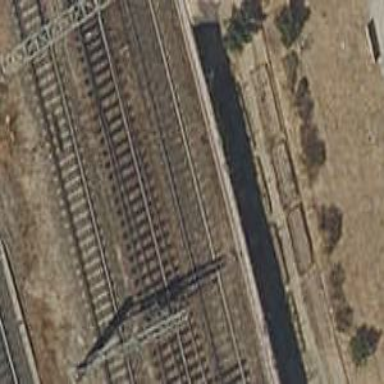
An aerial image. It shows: Railway with electrified contact lines.